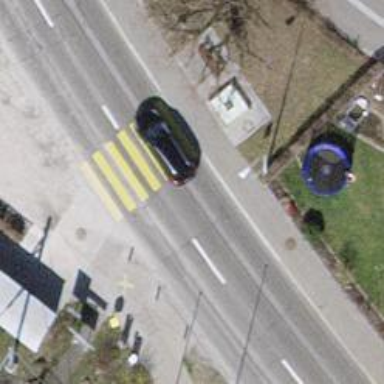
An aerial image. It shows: Marked road crossing.